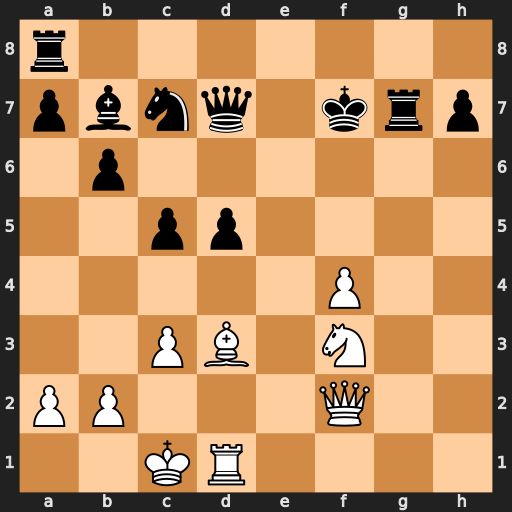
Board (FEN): r7/pbnq1krp/1p6/2pp4/5P2/2PB1N2/PP3Q2/2KR4
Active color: w
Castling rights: -
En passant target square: -
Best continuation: Ne5+ Ke8 Nxd7